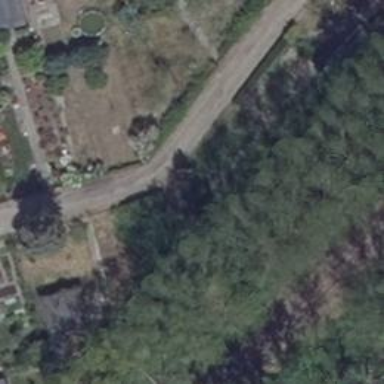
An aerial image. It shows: Paved service road.